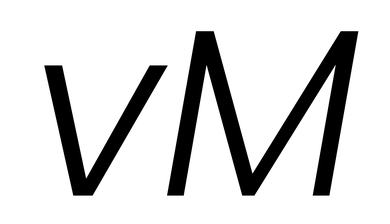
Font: Poppins-LightItalic